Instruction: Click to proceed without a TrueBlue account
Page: checkout
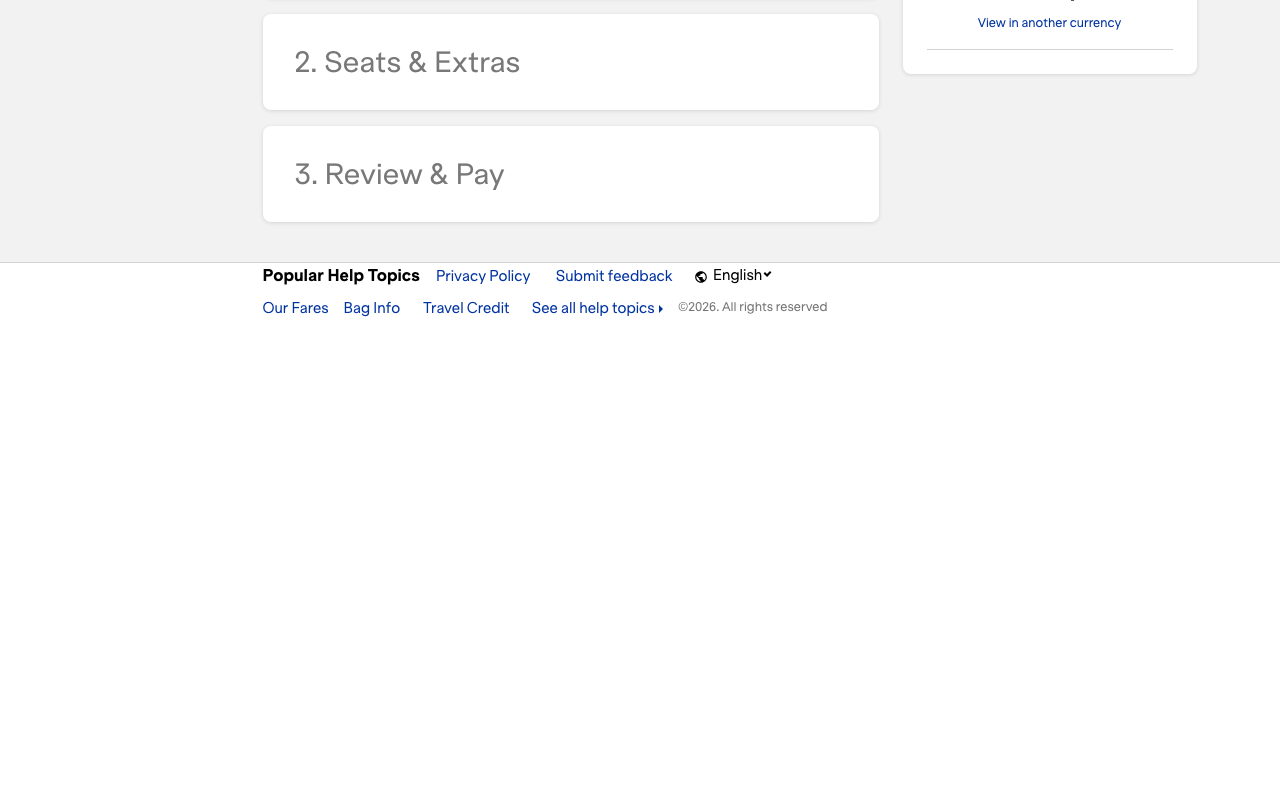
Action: click